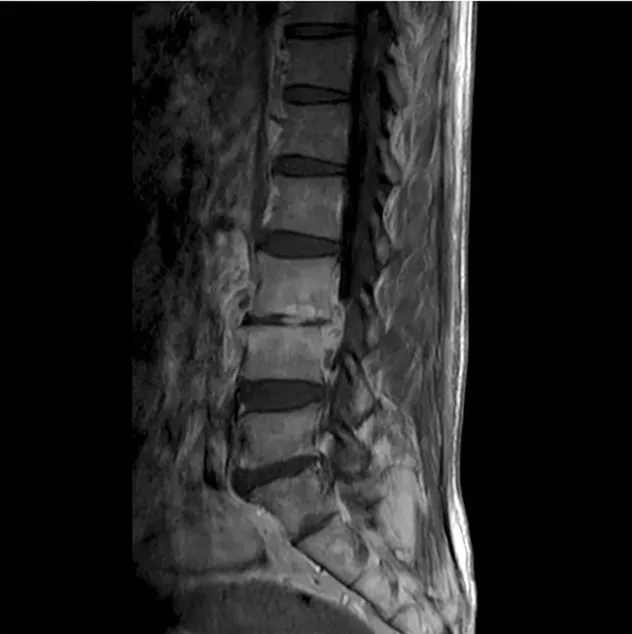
Magnetic resonance imaging showing bone destruction in the L3 and L4 vertebrae, narrowed intervertebral space, and paravertebral abscesses resembling teardrops.
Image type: radiology (mri)